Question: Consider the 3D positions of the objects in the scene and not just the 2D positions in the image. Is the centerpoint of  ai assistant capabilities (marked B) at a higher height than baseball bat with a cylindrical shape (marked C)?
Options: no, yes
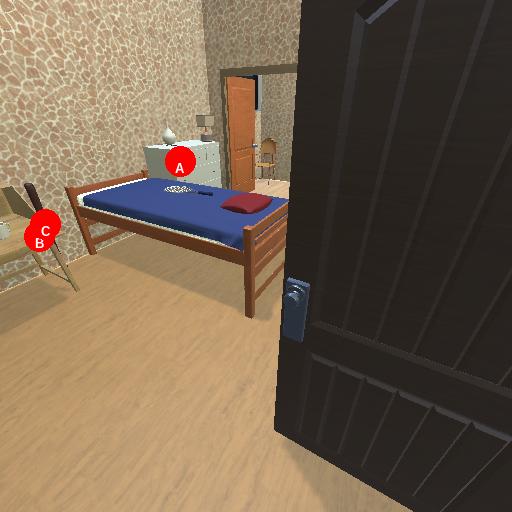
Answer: no